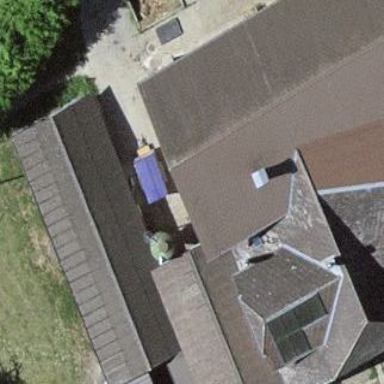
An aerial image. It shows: Sty building.